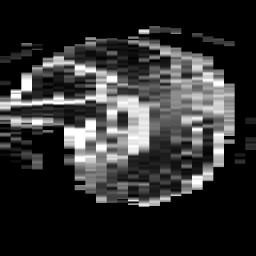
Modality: ADC
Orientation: sagittal
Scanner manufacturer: philips
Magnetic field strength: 3 T
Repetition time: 4.029 s
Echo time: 0.06119 s